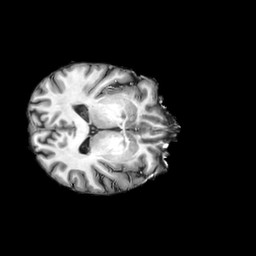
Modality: T1w
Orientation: axial
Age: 52
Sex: male
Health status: ill